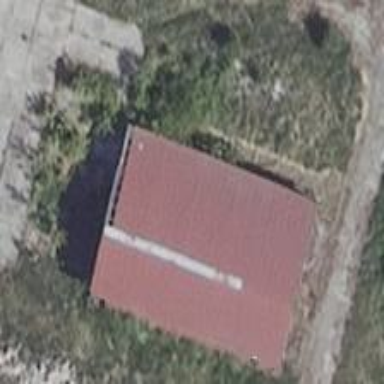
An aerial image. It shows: Shed.